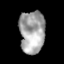
Tissue: skin
Cell type: Epithelial cells
Senescence score: 0.1706
Nuclear area (px): 1061
Mean DAPI intensity: 164.622